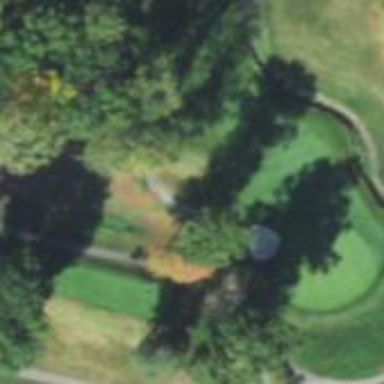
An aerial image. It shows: Golf fairway surrounded by grass.